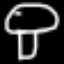
Label: mushroom